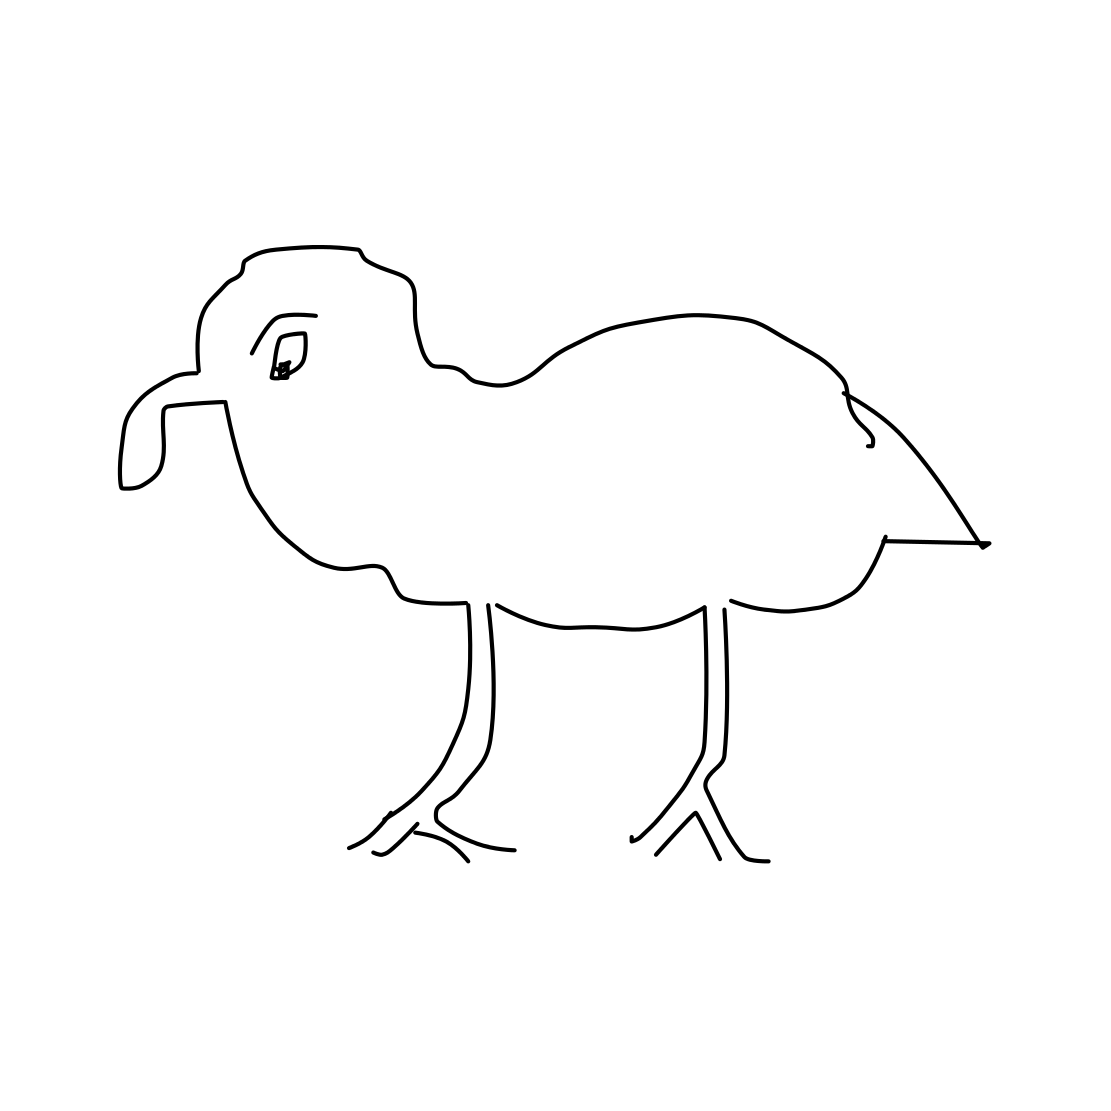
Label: parrot